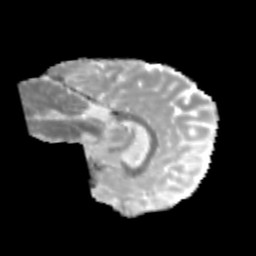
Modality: MD
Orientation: sagittal
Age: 13
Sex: female
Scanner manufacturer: siemens
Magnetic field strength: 3 T
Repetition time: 3.8 s
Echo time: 0.07 s